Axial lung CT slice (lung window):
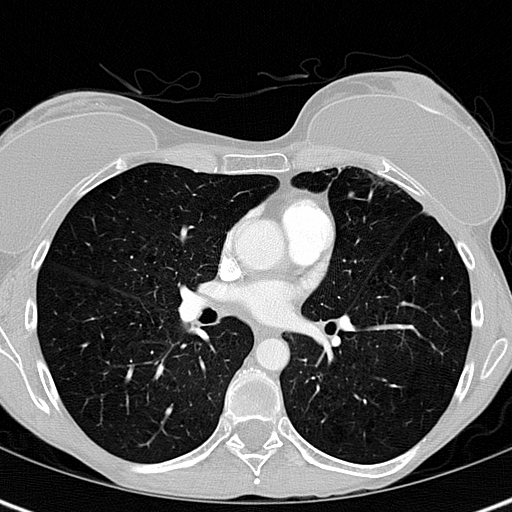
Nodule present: no